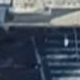
Vehicle type: Motorcycle